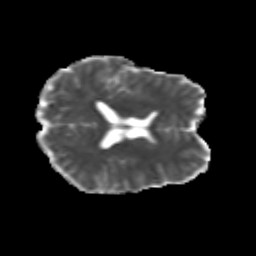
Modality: MD
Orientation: axial
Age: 20
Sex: female
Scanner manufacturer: siemens
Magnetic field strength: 3 T
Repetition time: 3.5 s
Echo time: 0.113 s